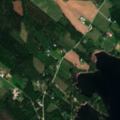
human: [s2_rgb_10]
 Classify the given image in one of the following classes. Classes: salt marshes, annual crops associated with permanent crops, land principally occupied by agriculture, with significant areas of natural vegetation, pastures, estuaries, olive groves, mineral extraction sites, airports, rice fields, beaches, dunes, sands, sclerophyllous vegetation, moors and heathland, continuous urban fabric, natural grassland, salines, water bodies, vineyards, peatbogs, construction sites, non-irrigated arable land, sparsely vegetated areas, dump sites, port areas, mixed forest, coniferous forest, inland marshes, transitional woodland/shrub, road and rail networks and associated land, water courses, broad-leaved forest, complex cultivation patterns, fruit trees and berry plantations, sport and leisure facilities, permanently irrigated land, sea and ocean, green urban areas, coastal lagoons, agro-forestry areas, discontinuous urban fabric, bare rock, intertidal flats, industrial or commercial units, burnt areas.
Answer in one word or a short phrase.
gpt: non-irrigated arable land, broad-leaved forest, coniferous forest, mixed forest, water bodies